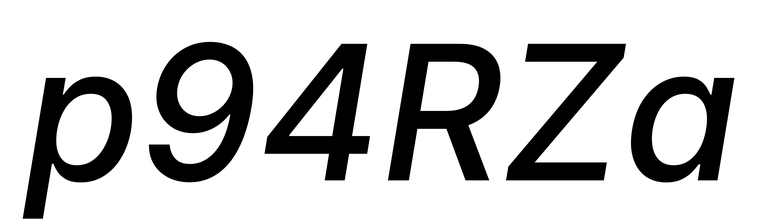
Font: Inter-Italic_Medium_Italic